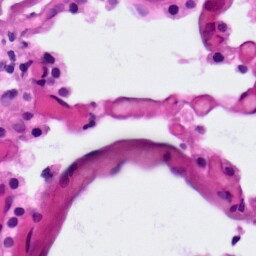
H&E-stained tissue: Lung